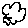
Label: cloud